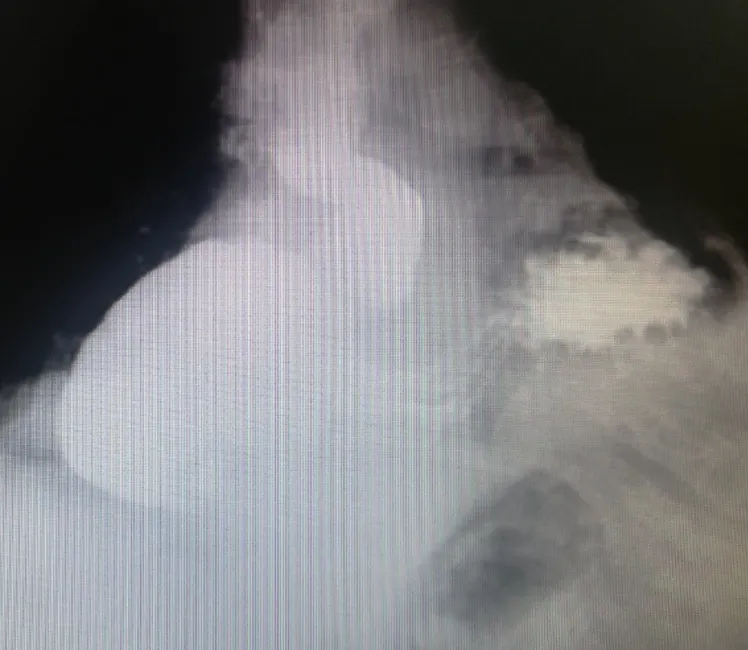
Barrium upper GI. Half the stomach body in right position.
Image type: radiology (x_ray)